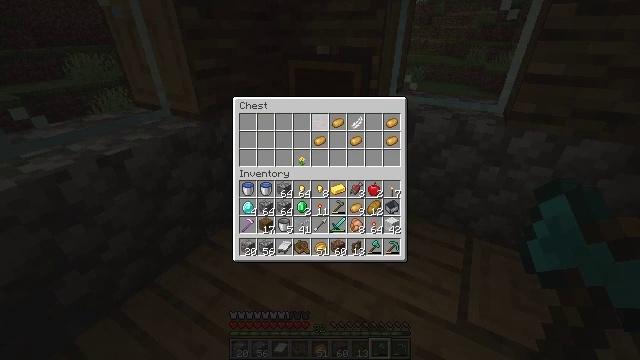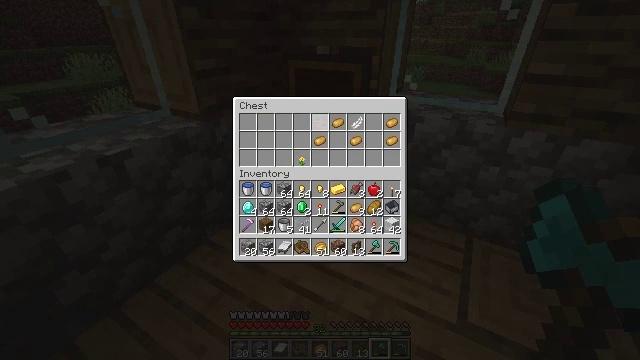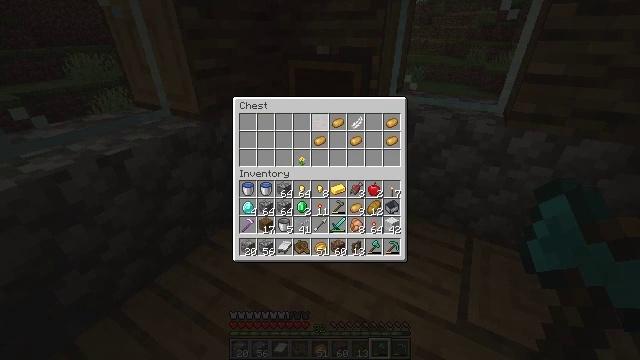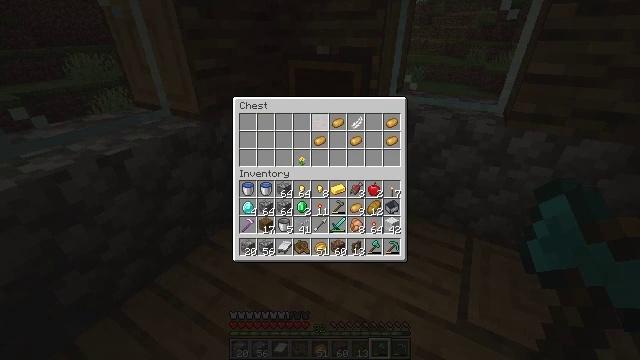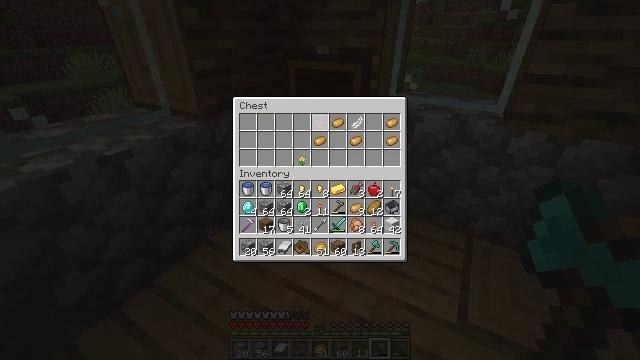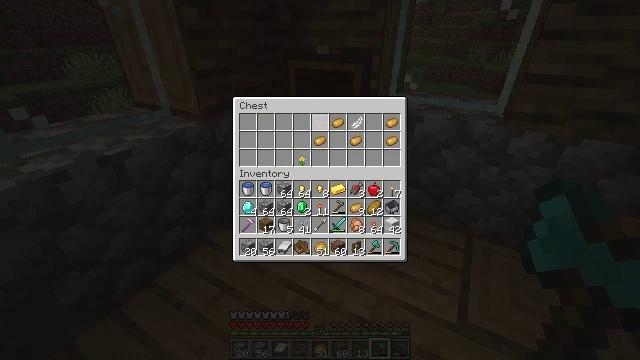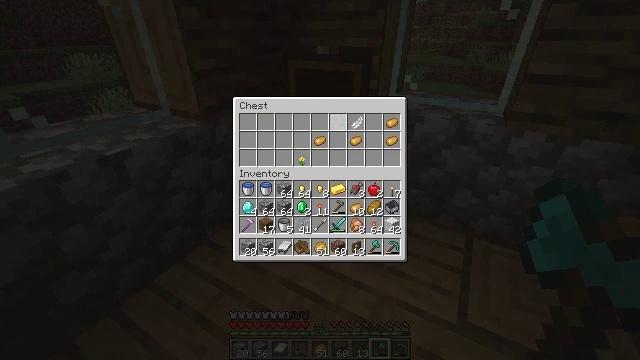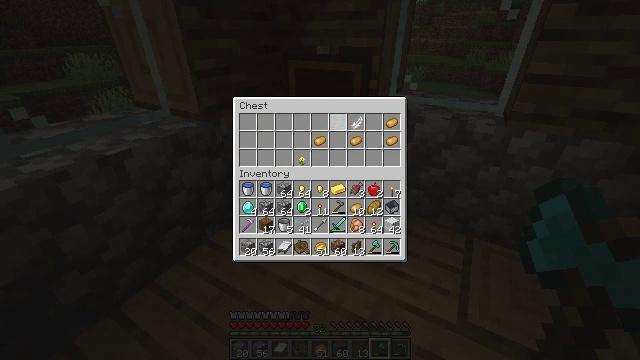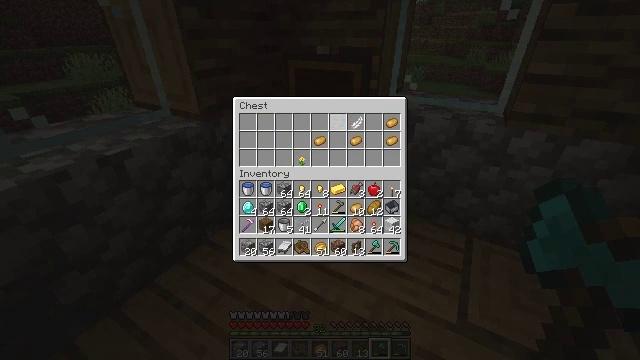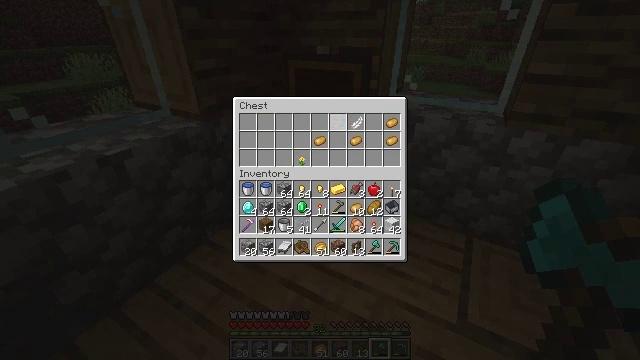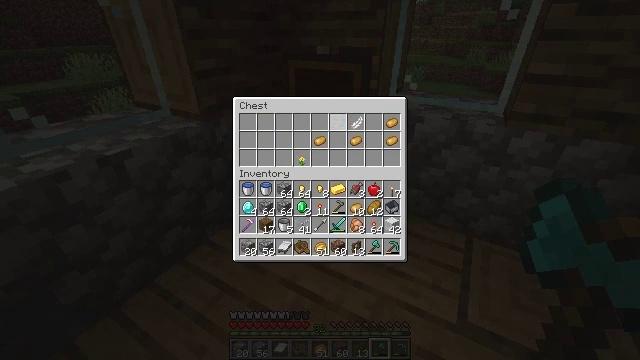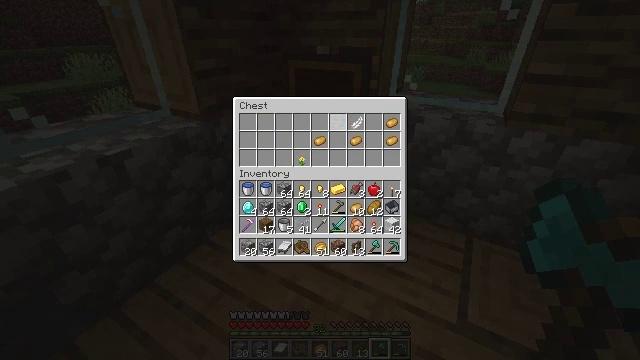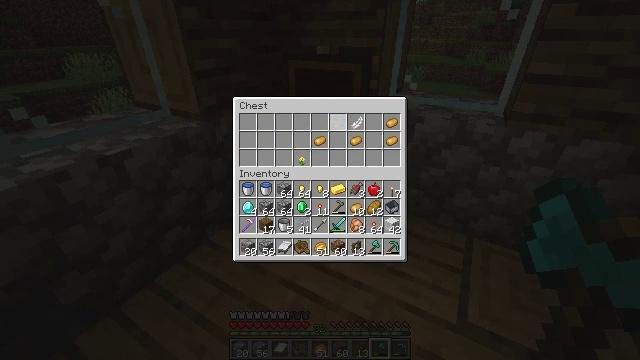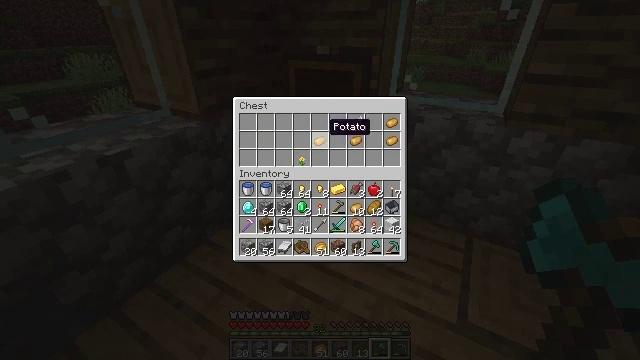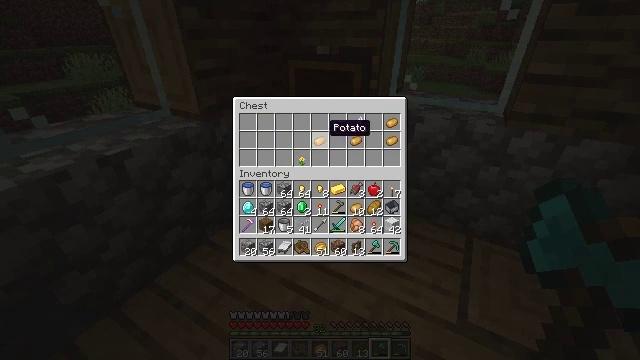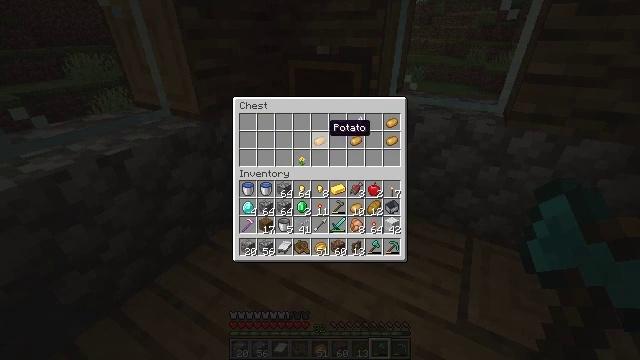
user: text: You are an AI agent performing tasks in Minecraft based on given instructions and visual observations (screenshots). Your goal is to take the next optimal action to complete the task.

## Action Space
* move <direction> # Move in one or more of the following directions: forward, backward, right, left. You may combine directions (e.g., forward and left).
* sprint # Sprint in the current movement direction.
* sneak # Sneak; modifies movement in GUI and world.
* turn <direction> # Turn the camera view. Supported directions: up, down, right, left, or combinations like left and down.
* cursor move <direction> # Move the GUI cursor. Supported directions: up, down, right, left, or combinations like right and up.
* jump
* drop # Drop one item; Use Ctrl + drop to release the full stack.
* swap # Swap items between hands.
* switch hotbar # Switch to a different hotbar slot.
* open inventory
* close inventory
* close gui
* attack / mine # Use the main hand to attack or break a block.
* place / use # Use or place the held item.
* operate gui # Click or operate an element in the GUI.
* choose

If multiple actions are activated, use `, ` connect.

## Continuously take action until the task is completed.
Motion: motion action
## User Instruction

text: Gather beetroots by breaking the plants.
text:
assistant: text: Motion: sneak
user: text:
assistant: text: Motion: sneak, attack / mine
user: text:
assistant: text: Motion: sneak, attack / mine
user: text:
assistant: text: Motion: sneak
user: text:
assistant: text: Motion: sneak
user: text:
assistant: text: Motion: sneak, attack / mine
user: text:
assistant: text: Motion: sneak, attack / mine
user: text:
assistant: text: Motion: sneak, attack / mine
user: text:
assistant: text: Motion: sneak, attack / mine
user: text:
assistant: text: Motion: sneak, attack / mine
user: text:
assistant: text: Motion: sneak, attack / mine
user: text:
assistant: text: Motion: sneak
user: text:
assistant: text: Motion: sneak, turn left and down
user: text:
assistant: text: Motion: sneak
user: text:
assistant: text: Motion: sneak
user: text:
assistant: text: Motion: sneak, attack / mine
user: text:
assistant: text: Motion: sneak, attack / mine
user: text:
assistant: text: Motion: sneak, turn right, attack / mine
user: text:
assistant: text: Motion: sneak, turn right
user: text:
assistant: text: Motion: sneak
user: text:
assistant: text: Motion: sneak
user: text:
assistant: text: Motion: sneak, attack / mine
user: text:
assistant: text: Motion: sneak, attack / mine
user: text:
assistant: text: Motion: sneak, attack / mine
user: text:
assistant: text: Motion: sneak, turn right
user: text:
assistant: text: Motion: sneak, turn right
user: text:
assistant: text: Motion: sneak
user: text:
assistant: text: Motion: sneak
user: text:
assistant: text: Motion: sneak
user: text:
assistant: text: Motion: sneak, attack / mine